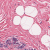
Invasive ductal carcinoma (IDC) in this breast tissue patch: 0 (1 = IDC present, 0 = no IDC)